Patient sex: M
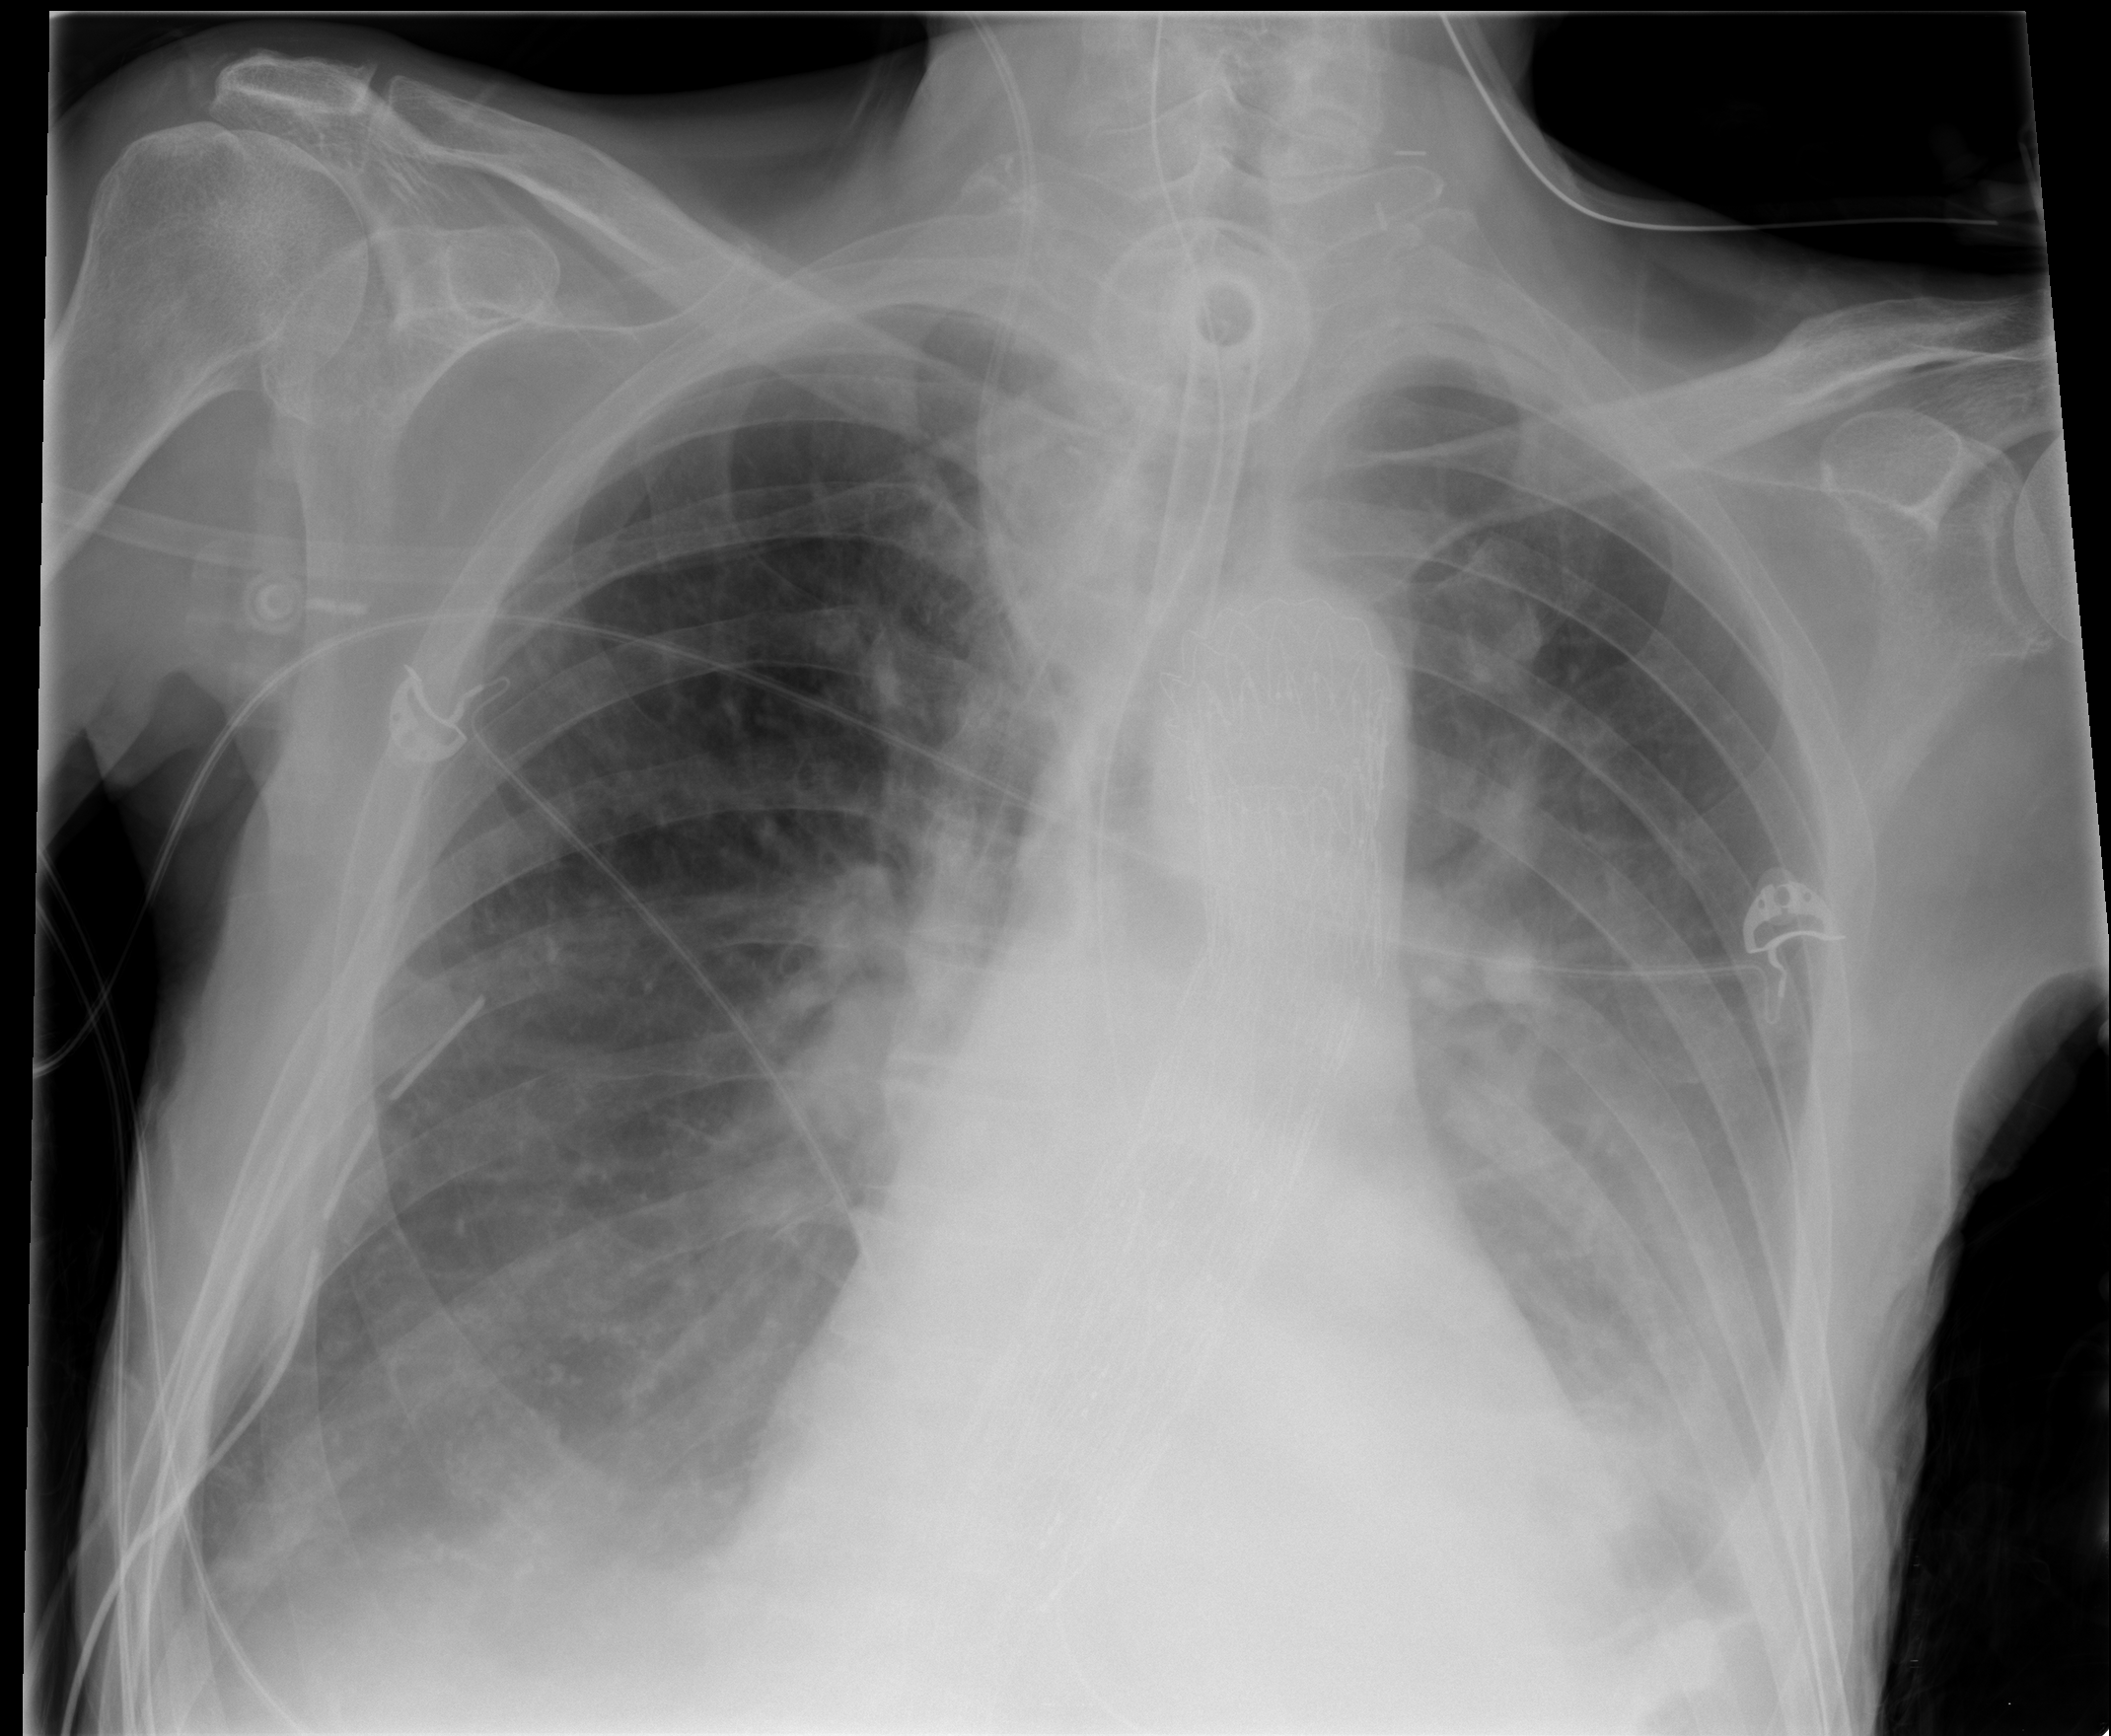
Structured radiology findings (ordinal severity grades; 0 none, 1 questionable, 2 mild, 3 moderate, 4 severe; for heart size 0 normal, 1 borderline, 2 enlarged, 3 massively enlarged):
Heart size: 1
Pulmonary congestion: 0
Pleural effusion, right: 2
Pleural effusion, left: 2
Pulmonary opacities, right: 0
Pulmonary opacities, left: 0
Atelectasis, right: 2
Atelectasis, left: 2